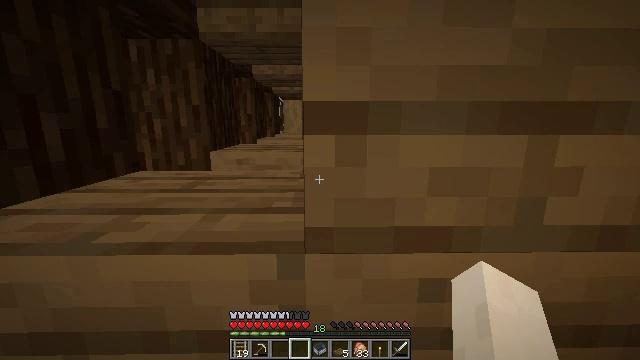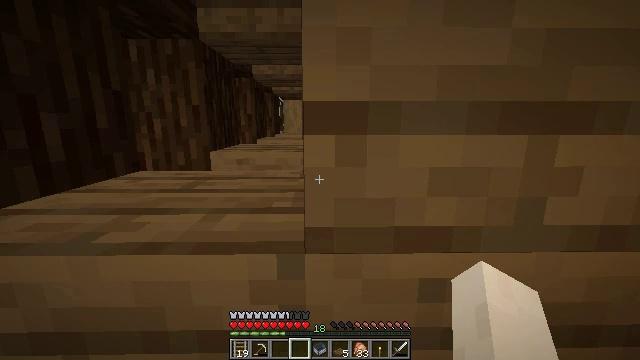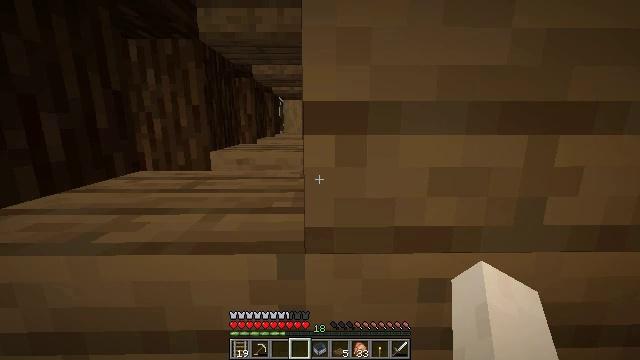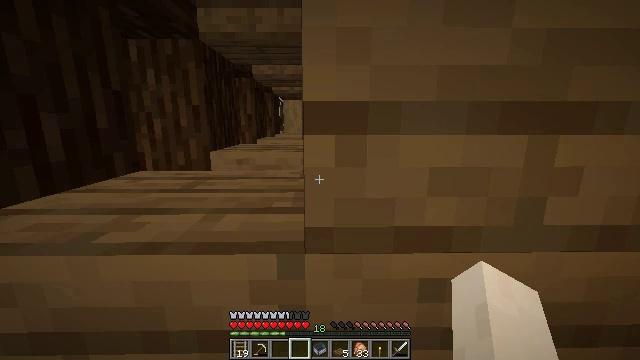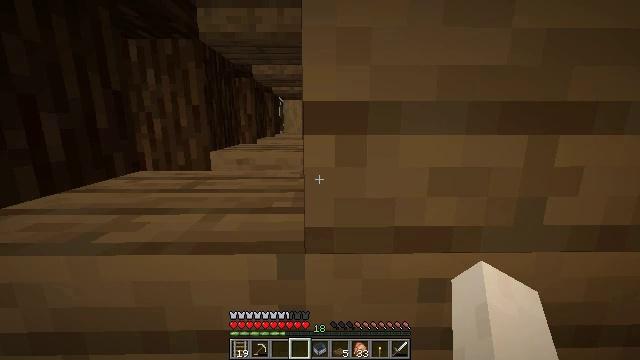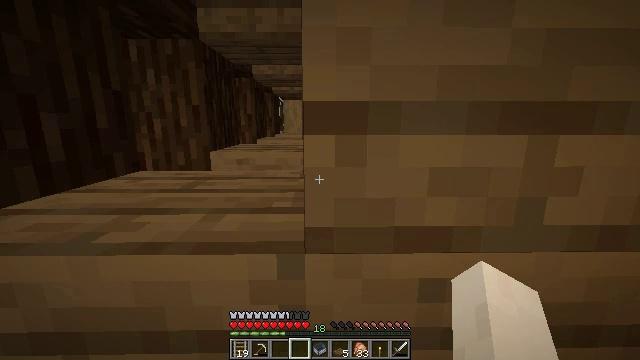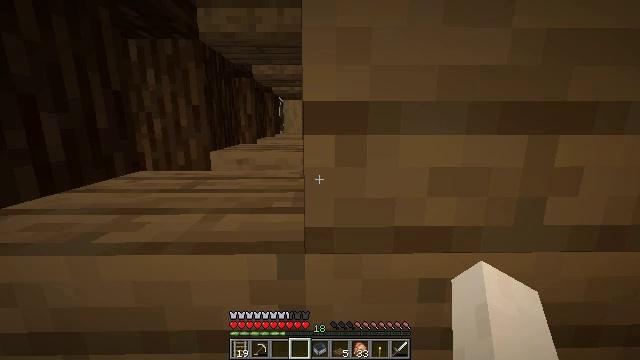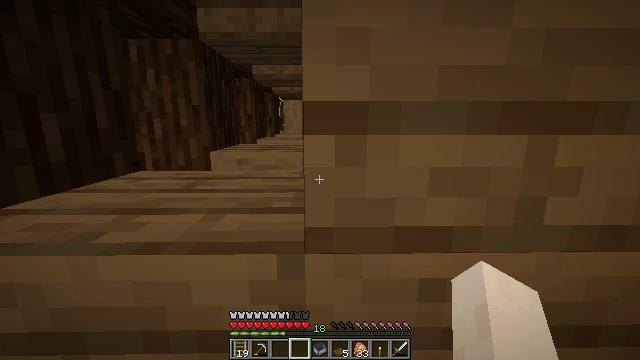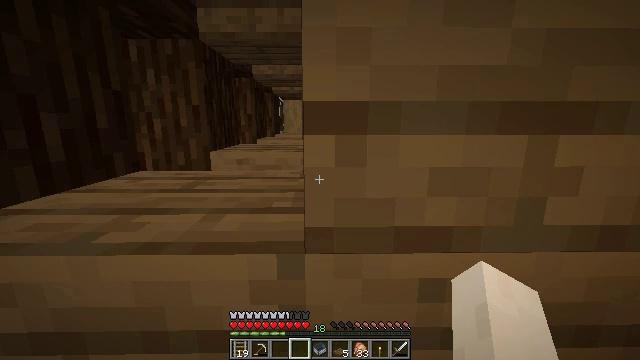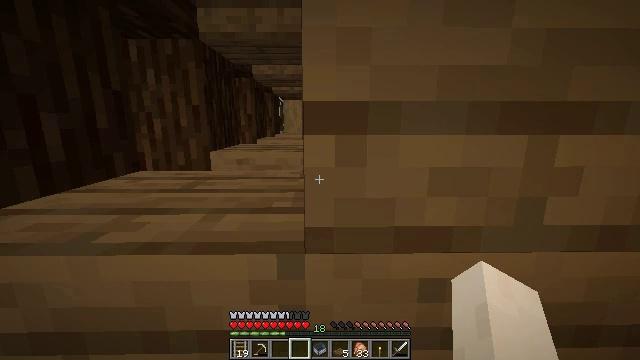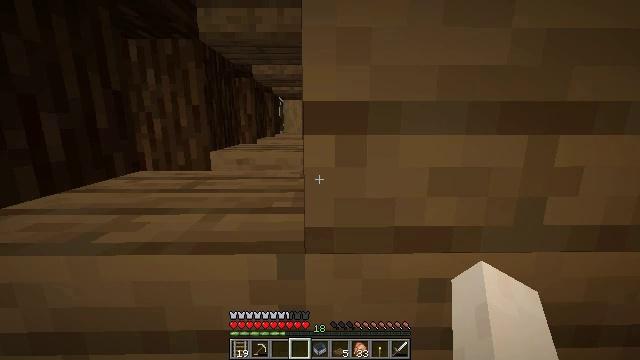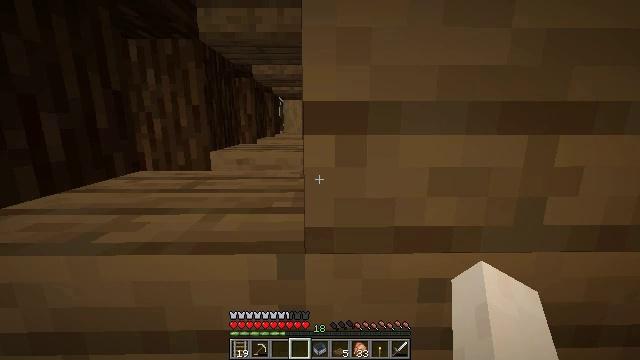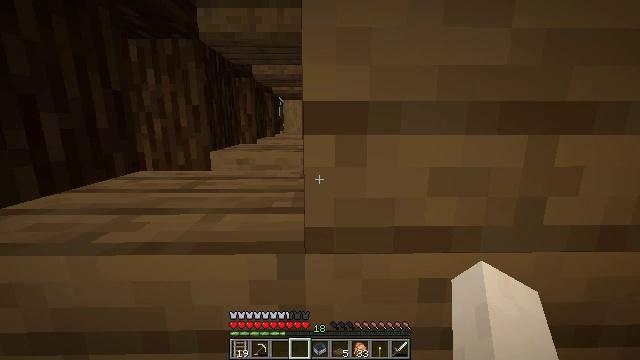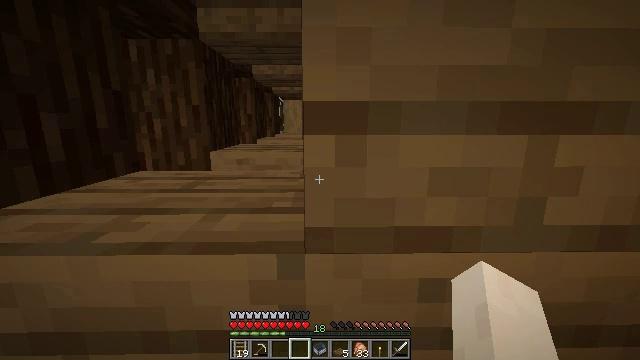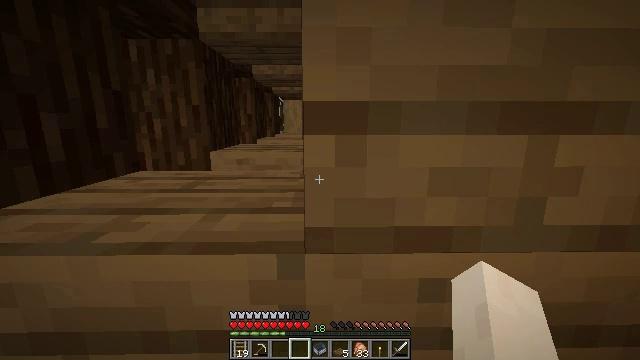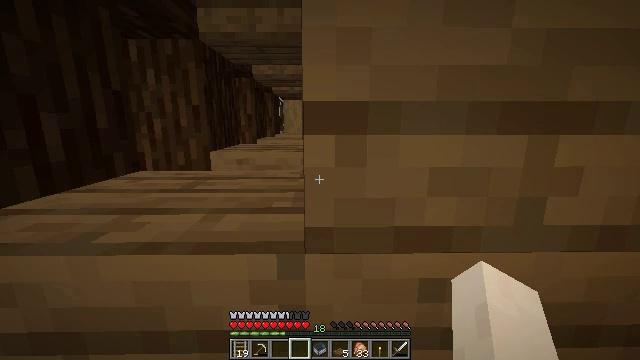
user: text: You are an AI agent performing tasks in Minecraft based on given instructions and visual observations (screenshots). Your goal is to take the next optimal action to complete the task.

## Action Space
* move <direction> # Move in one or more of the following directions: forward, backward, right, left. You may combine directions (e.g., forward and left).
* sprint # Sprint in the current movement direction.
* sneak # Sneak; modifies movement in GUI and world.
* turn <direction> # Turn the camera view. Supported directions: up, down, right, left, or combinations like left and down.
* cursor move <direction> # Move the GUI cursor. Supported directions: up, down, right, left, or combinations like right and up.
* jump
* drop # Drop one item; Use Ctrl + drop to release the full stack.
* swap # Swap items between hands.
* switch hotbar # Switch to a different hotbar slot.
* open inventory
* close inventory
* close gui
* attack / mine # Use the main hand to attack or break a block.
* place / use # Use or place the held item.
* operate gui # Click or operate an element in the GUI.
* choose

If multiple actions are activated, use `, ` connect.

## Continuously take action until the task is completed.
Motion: motion action
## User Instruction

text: Harvest stripped spruce log.
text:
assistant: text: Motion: no_op
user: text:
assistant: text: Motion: no_op
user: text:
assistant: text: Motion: no_op
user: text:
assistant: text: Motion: no_op
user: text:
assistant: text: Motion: no_op
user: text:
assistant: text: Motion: no_op
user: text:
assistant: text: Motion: no_op
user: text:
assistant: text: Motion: no_op
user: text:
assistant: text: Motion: no_op
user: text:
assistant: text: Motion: no_op
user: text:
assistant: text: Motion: no_op
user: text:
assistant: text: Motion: no_op
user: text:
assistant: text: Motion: no_op
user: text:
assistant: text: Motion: no_op
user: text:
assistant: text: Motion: no_op
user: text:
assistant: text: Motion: no_op
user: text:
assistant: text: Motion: no_op
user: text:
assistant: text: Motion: no_op
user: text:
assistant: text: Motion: no_op
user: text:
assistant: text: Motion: no_op
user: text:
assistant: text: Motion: no_op
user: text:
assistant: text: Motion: no_op
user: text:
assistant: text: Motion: no_op
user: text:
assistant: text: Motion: no_op
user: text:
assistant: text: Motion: no_op
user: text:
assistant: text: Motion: no_op
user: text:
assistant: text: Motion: no_op
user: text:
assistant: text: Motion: no_op
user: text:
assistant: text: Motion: no_op
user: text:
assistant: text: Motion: no_op